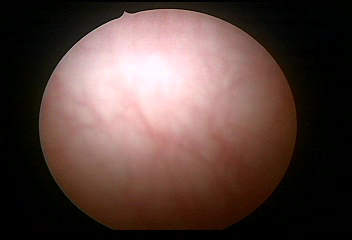
Modality: WLC
Class: Normal mucosa
Bladder cancer association: No